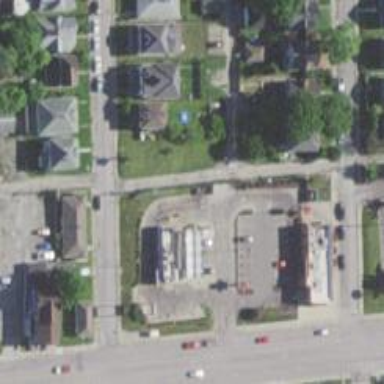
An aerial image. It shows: Alley classified as service road.